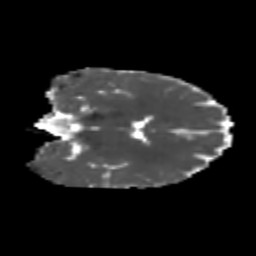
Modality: MD
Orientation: coronal
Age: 31
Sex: female
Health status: healthy